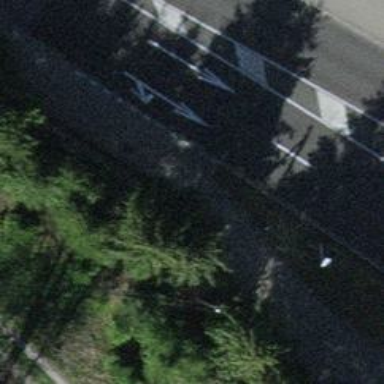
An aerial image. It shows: Asphalt track with grade1 tracktype.